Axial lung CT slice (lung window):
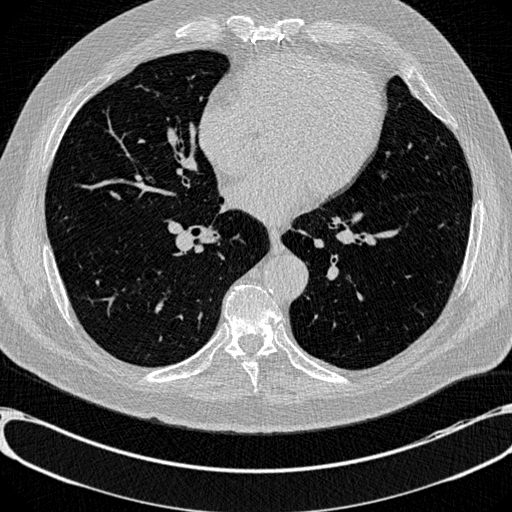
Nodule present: no